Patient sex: F
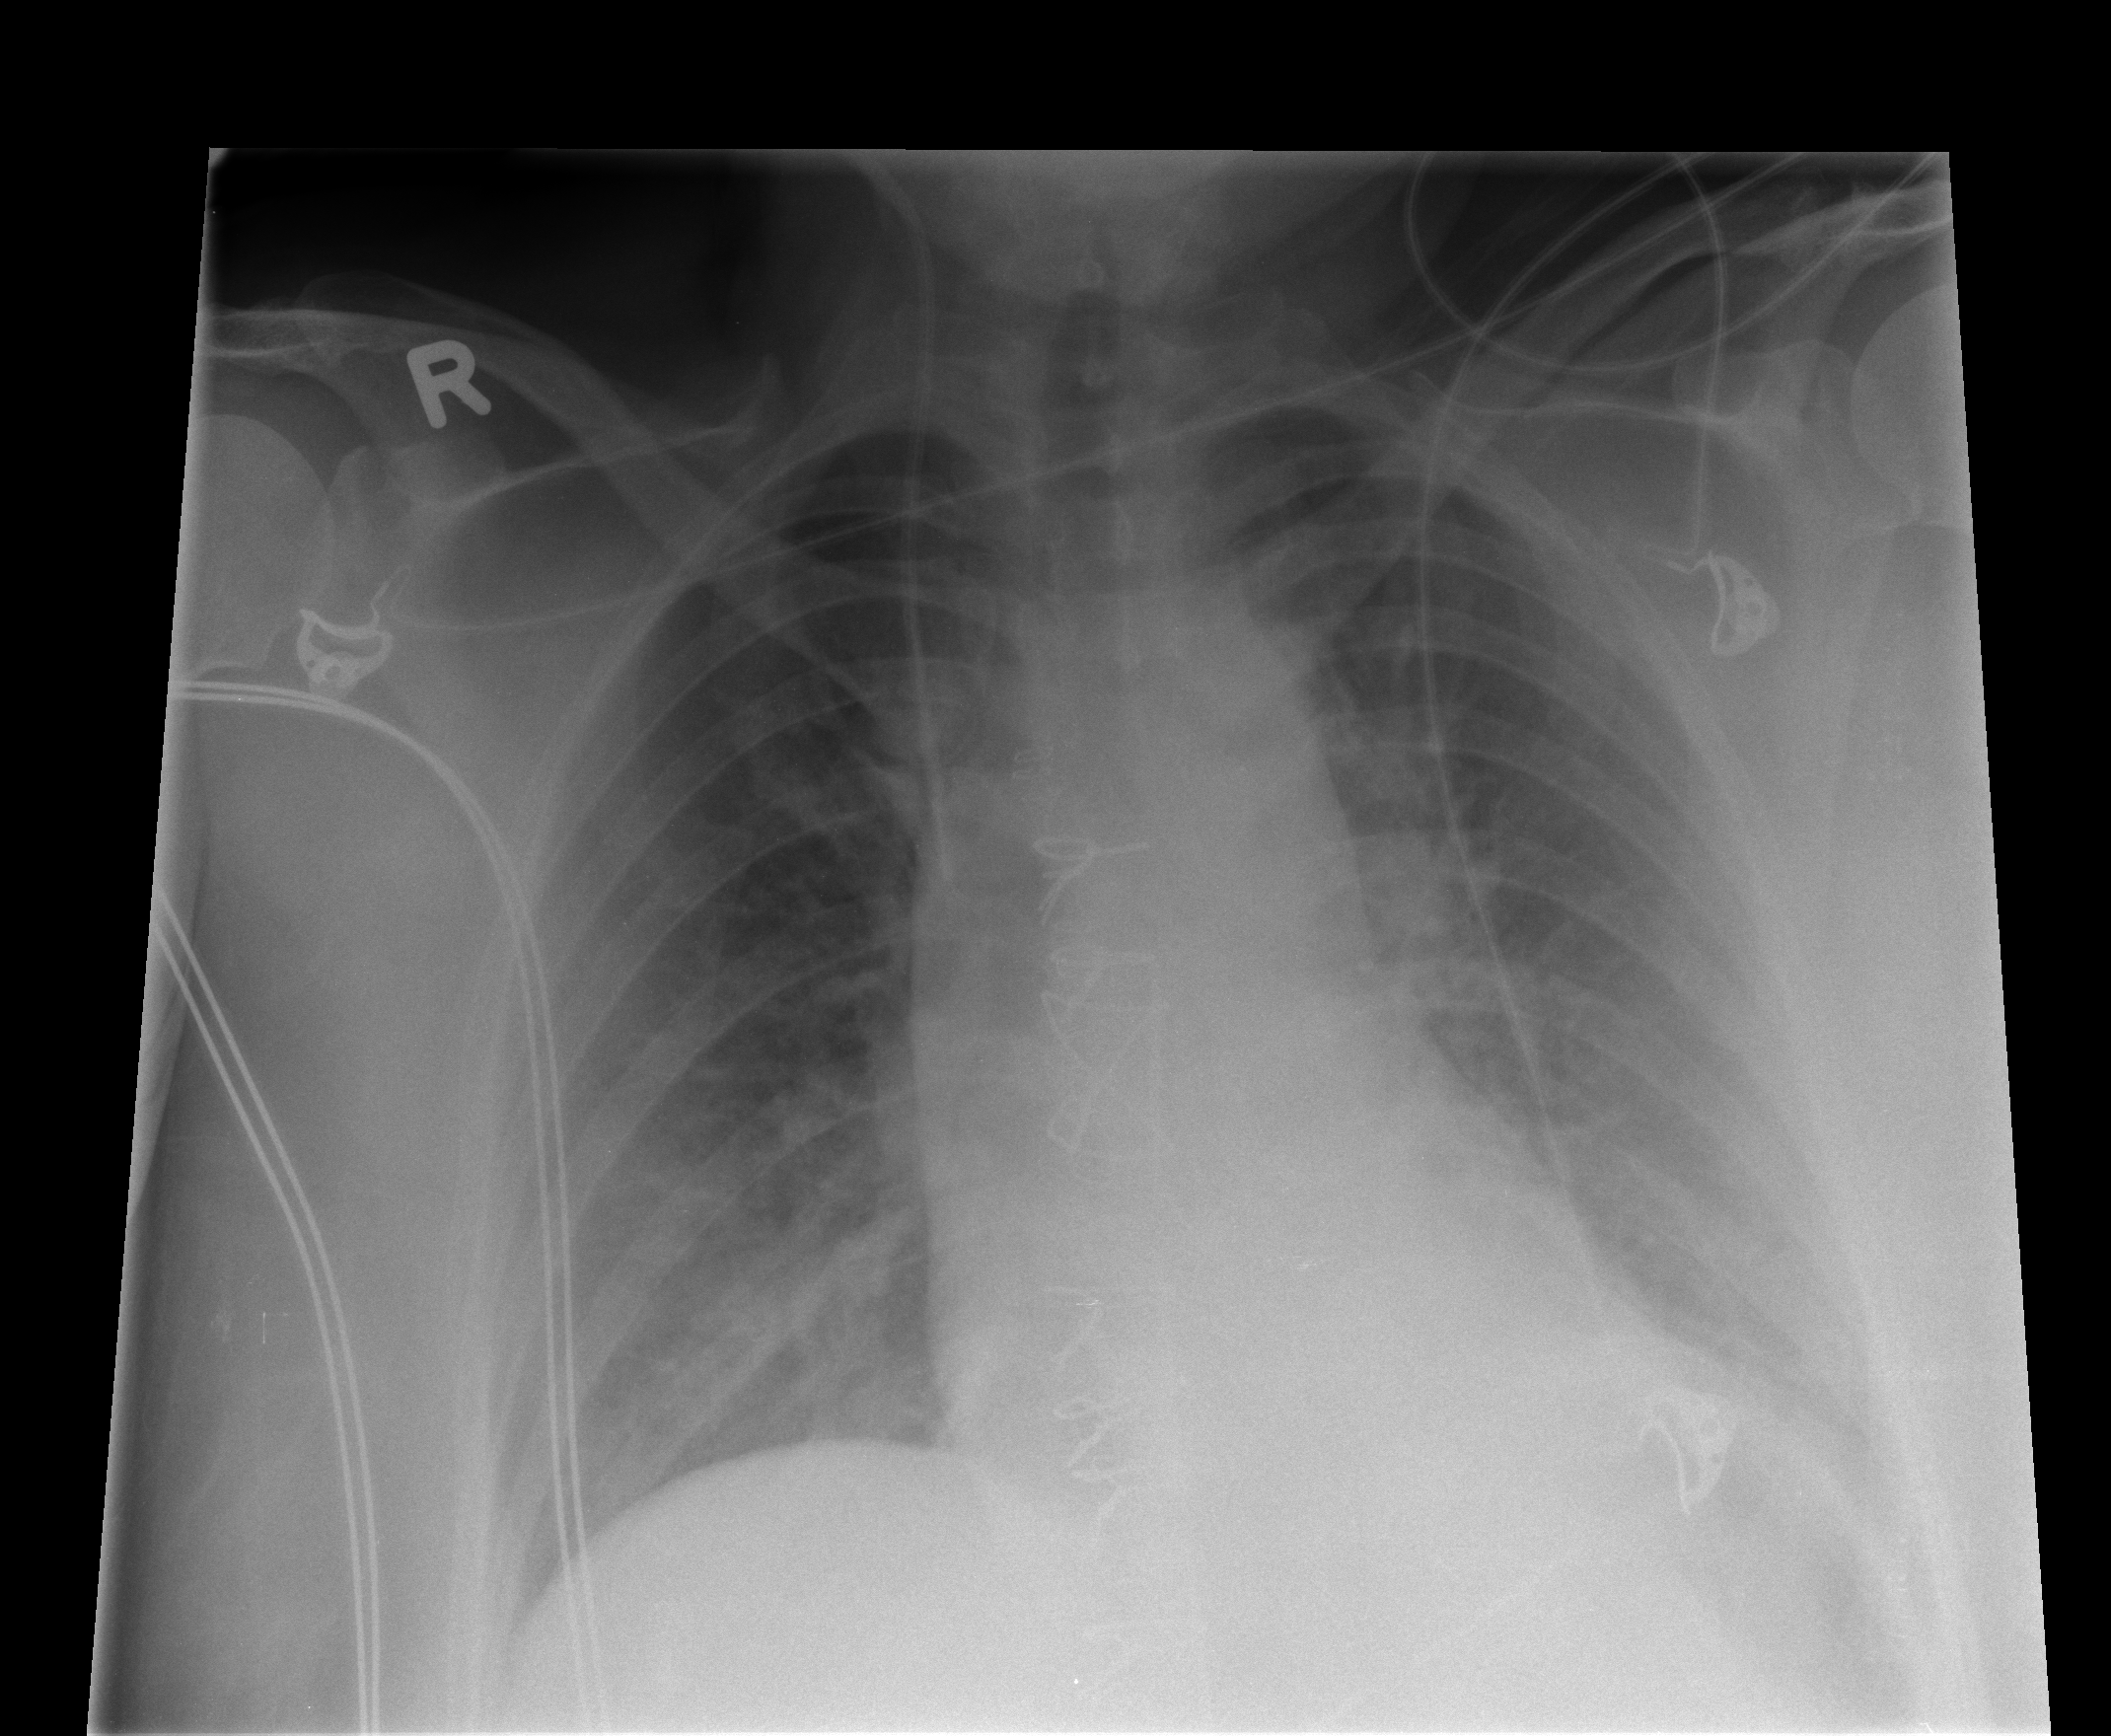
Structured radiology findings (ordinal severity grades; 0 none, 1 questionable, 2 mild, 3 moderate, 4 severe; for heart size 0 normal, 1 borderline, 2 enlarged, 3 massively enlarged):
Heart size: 0
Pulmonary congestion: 1
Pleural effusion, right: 0
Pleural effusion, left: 0
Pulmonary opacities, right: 0
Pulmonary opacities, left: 0
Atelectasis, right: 2
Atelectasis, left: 2